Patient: sex F, age 54
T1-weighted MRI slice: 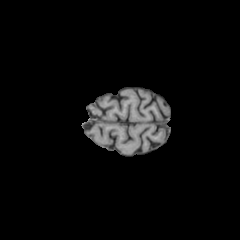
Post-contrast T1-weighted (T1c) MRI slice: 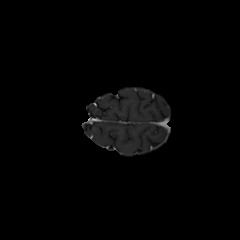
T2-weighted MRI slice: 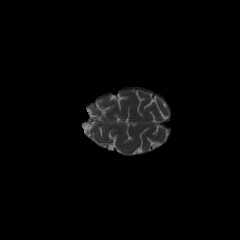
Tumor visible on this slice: no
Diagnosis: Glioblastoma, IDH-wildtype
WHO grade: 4